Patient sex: F
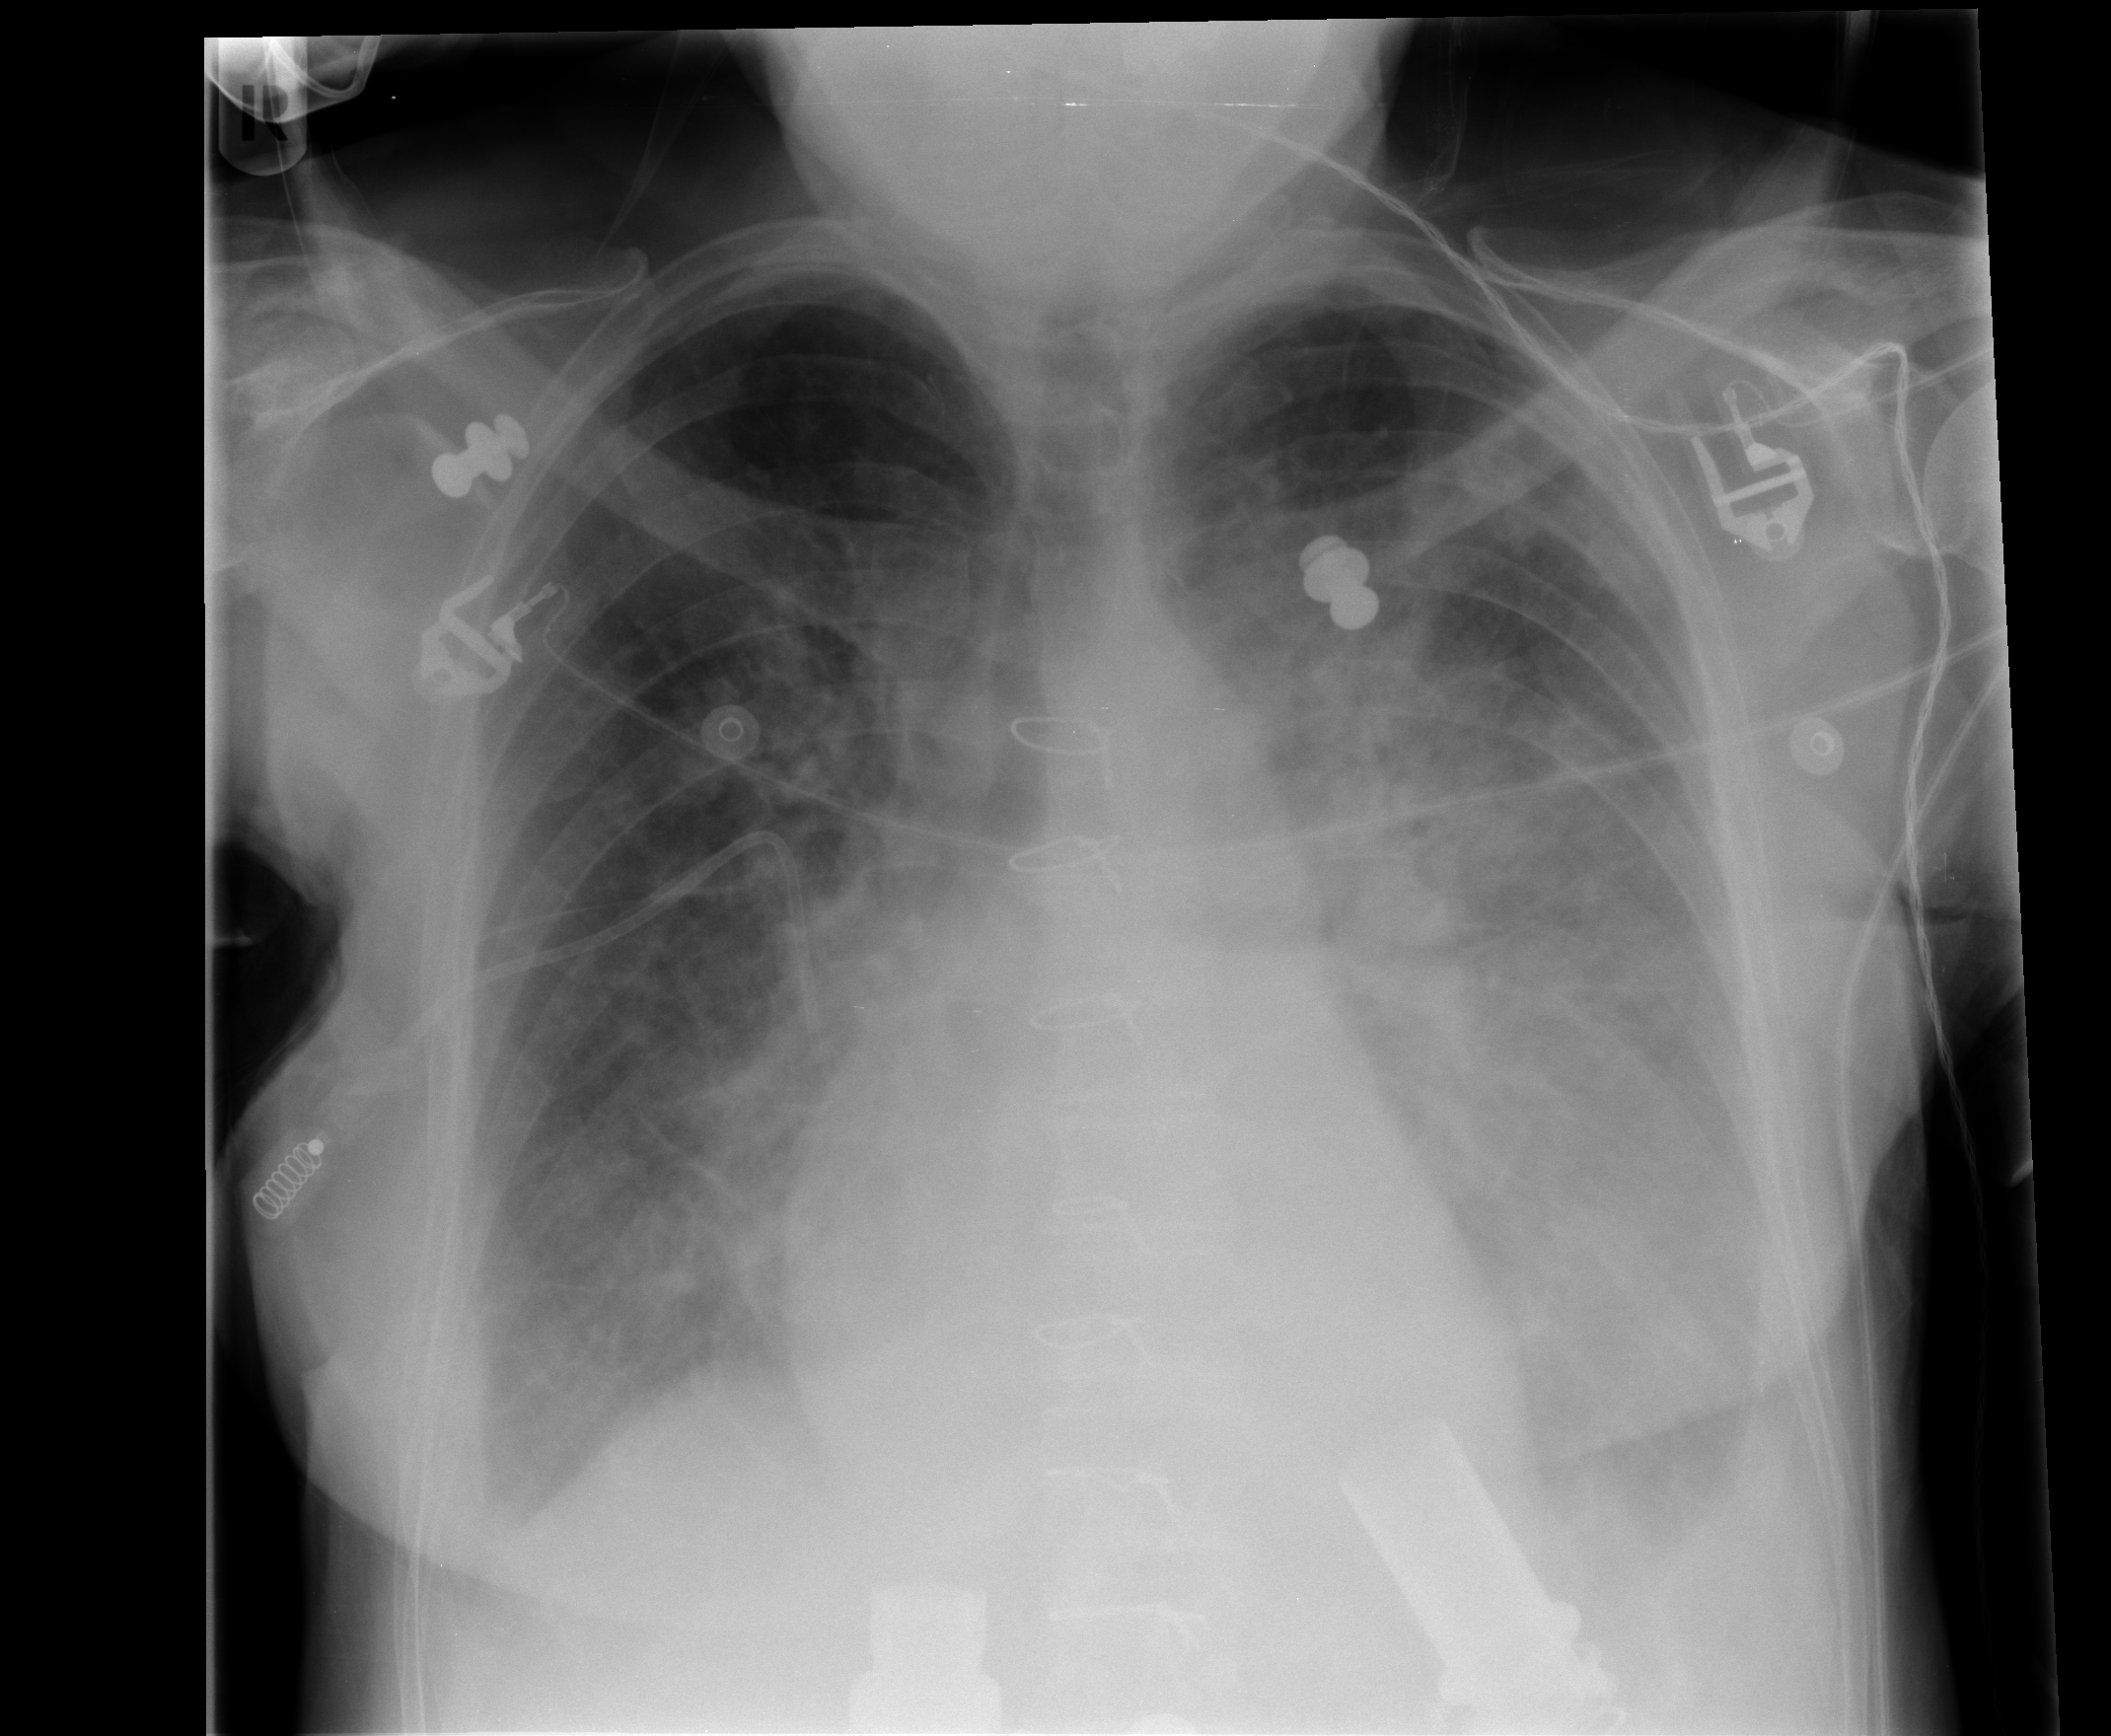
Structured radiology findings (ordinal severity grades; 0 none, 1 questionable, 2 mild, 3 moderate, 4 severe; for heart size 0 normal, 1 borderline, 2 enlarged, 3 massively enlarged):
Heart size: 1
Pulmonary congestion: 2
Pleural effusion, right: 2
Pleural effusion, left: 3
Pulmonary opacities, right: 3
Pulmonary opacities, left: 3
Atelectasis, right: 3
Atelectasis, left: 3